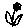
Label: flower